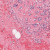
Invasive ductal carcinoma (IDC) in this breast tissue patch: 0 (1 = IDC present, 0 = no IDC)